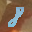
Label: 8